Field crop: maize
Growth stage: 2
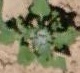
Species: chenopodium